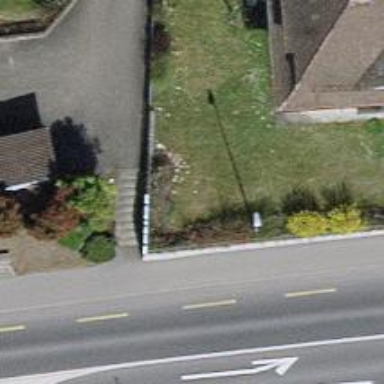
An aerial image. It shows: Road with steps.